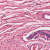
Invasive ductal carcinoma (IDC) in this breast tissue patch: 0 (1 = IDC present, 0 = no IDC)